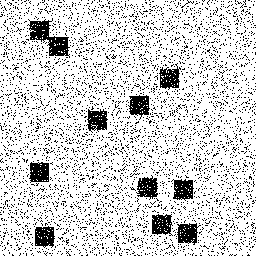
Squares: 11
Triangles: 0
Stars: 0
Total shapes: 11